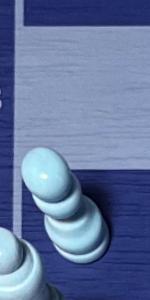
Label: Pawn_White